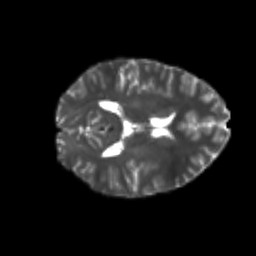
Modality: T2w
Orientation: axial
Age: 22
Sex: female
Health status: healthy
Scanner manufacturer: philips
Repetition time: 7.39 s
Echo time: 0.08599 s